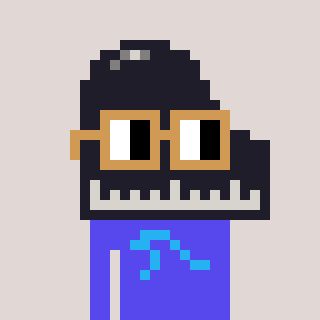
a pixel art character with square brown glasses, a piano-shaped head and a computerblue-colored body on a warm background